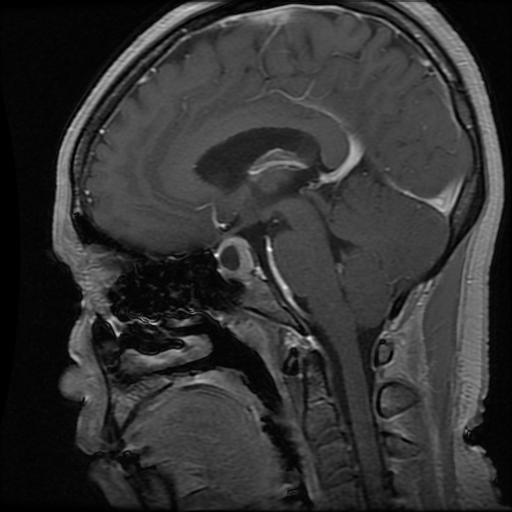
Label: pituitary